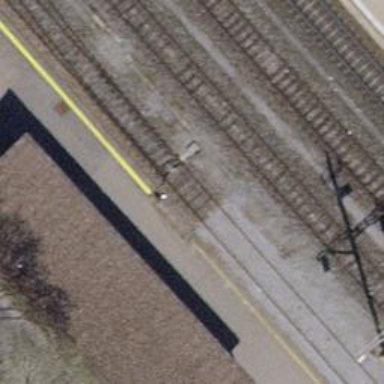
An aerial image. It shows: Railway switch.